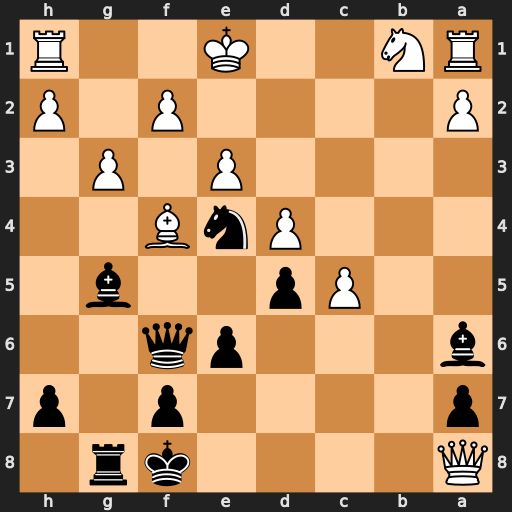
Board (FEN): Q4kr1/p4p1p/b3pq2/2Pp2b1/3PnB2/4P1P1/P4P1P/RN2K2R
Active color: b
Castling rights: KQ
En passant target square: -
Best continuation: Kg7 Be5 Rxa8